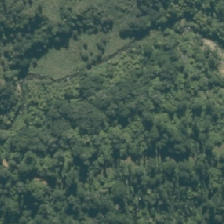
Land cover: indigenous_forest